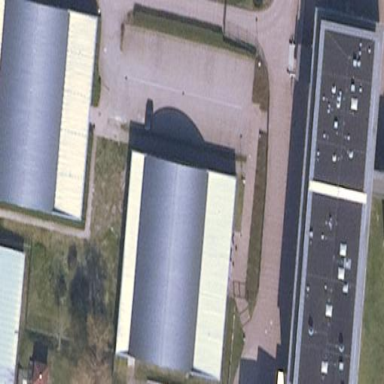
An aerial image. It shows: Sports center building.